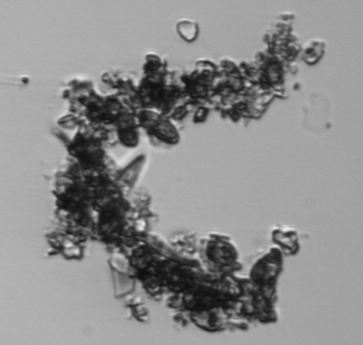
Label: Thalassiosira_TAG_external_detritus